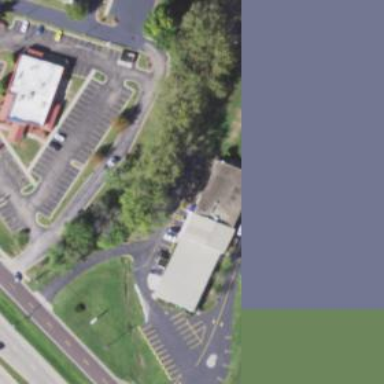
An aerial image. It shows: Commercial building.